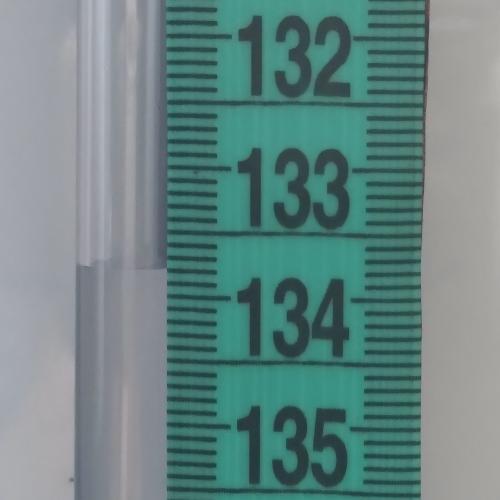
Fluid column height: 133.8 cm